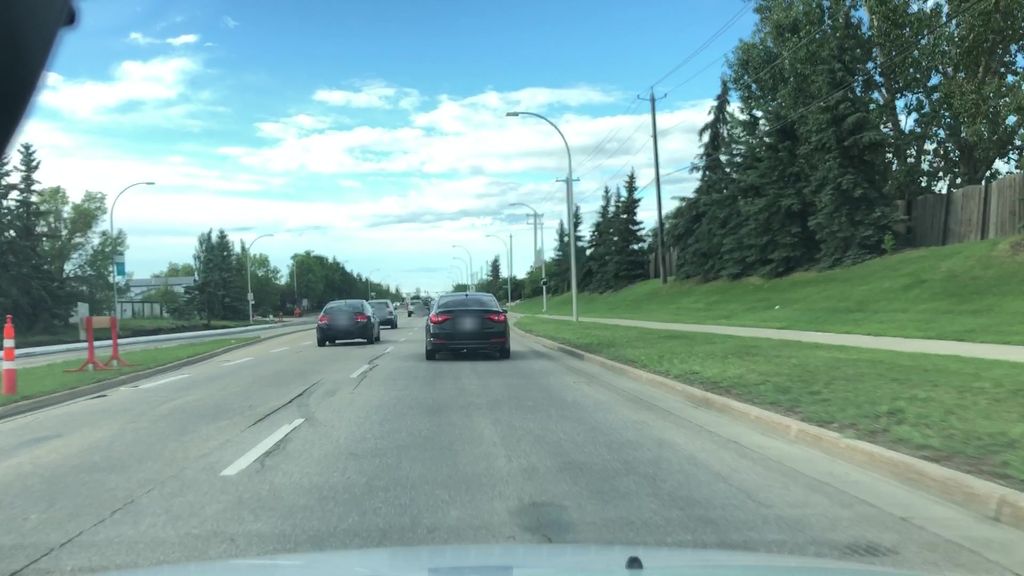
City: edmonton